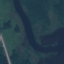
Label: River